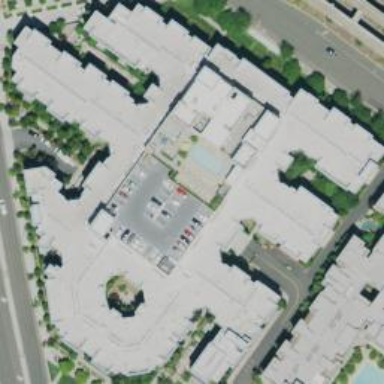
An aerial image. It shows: Residential area with apartments.